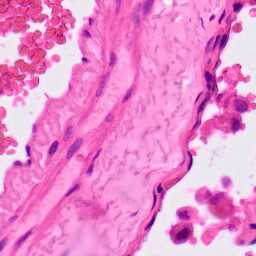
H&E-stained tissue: Lung